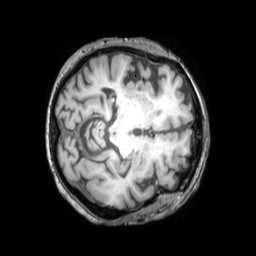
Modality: T1w
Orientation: axial
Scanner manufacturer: philips
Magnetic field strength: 3 T
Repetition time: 0.009892 s
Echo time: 0.004604 s